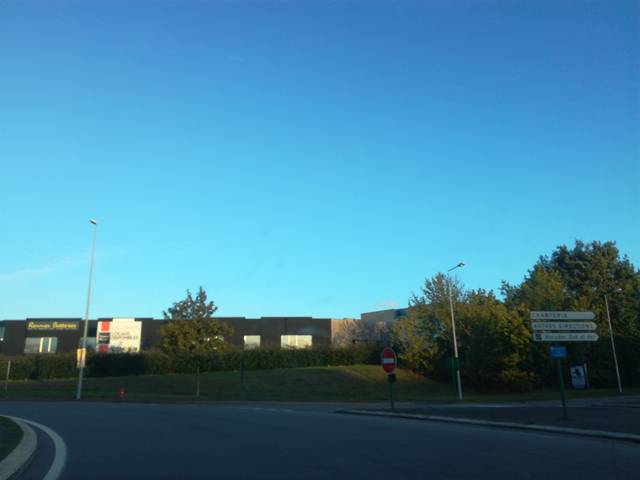
Region: France
Coordinates: 48.107, -1.616